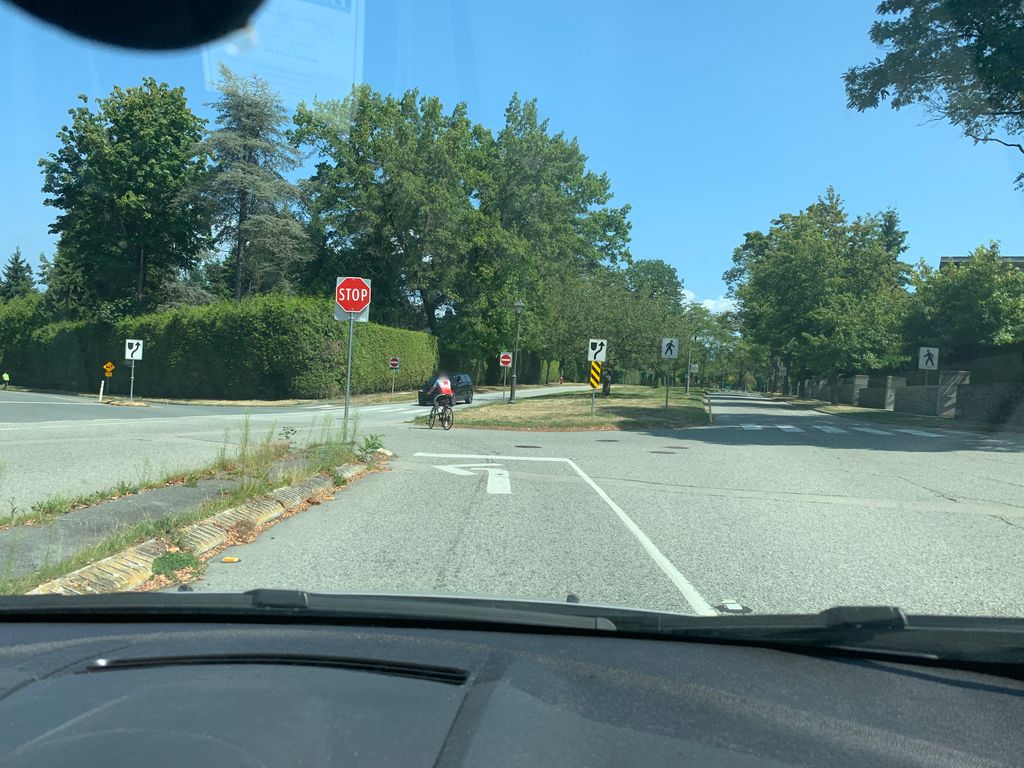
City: vancouver